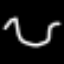
Label: squiggle